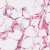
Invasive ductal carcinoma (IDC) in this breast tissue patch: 0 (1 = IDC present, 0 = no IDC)